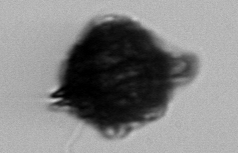
Label: Gonyaulax